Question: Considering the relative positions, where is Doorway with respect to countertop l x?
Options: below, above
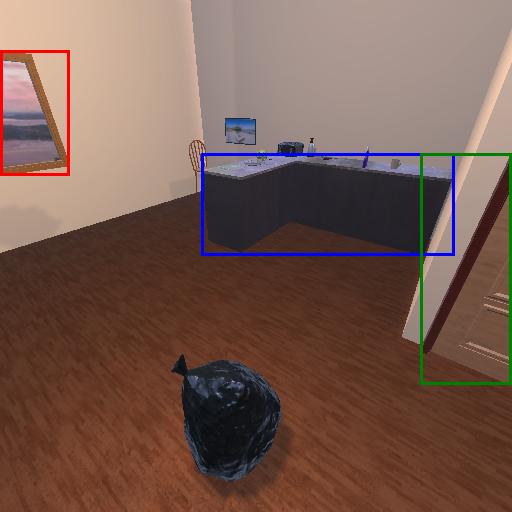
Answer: below